Question: <URL>

My boss is looking for a navigational link set up in the nav bar which is not a page itself, but instead displays 3 separate parent pages in the dropdown (www.website.com/turkey, /greece, /italy). He wishes to retain url structure for the new site to avoid excessive redirects and this issue is proving problematic for me to try and tackle on my own.
The Auto Nav itself uses php to generate the nav bar based on site structure so the only way to incorporate this without any php editing is to make the link a page (instead of just a blank link as my boss would like), but then it breaks the url file structure he wants to follow.
I think this would have to be addressed in php but i'm not that well versed in it myself so would really appreciate some guidance!
Apologies if this is a little unclear, if more clarity is needed please let me know!
'''
<?php defined('C5_EXECUTE') or die(_("Access Denied."));
$navItems = $controller->getNavItems();
/**
* The $navItems variable is an array of objects, each representing a nav menu item.
* It is a "flattened" one-dimensional list of all nav items -- it is not hierarchical.
* However, a nested nav menu can be constructed from this "flat" array by
* looking at various properties of each item to determine its place in the hierarchy
* (see below, for example $navItem->level, $navItem->subDepth, $navItem->hasSubmenu, etc.)
*
* Items in the array are ordered with the first top-level item first, followed by its sub-items, etc.
*
* Each nav item object contains the following information:
* $navItem->url : URL to the page
* $navItem->name : page title (already escaped for html output)
* $navItem->target : link target (e.g. "_self" or "_blank")
* $navItem->level : number of levels deep the current menu item is from the top (top-level nav items are 1, their sub-items are 2, etc.)
* $navItem->subDepth : number of levels deep the current menu item is *compared to the next item in the list* (useful for determining how many <ul>'s to close in a nested list)
* $navItem->hasSubmenu : true/false -- if this item has one or more sub-items (sometimes useful for CSS styling)
* $navItem->isFirst : true/false -- if this is the first nav item *in its level* (for example, the first sub-item of a top-level item is TRUE)
* $navItem->isLast : true/false -- if this is the last nav item *in its level* (for example, the last sub-item of a top-level item is TRUE)
* $navItem->isCurrent : true/false -- if this nav item represents the page currently being viewed
* $navItem->inPath : true/false -- if this nav item represents a parent page of the page currently being viewed (also true for the page currently being viewed)
* $navItem->attrClass : Value of the 'nav_item_class' custom page attribute (if it exists and is set)
* $navItem->isHome : true/false -- if this nav item represents the home page
* $navItem->cID : collection id of the page this nav item represents
* $navItem->cObj : collection object of the page this nav item represents (use this if you need to access page properties and attributes that aren't already available in the $navItem object)
*/
/** For extra functionality, you can add the following page attributes to your site (via Dashboard > Pages & Themes > Attributes):
*
* 1) Handle: exclude_nav
* (This is the "Exclude From Nav" attribute that comes pre-installed with concrete5, so you do not need to add it yourself.)
* Functionality: If a page has this checked, it will not be included in the nav menu (and neither will its children / sub-pages).
*
* 2) Handle: exclude_subpages_from_nav
* Type: Checkbox
* Functionality: If a page has this checked, all of that pages children (sub-pages) will be excluded from the nav menu (but the page itself will be included).
*
* 3) Handle: replace_link_with_first_in_nav
* Type: Checkbox
* Functionality: If a page has this checked, clicking on it in the nav menu will go to its first child (sub-page) instead.
*
* 4) Handle: nav_item_class
* Type: Text
* Functionality: Whatever is entered into this textbox will be outputted as an additional CSS class for that page's nav item (NOTE: you must un-comment the "$ni->attrClass" code block in the CSS section below for this to work).
*/
/*** STEP 1 of 2: Determine all CSS classes (only 2 are enabled by default, but you can un-comment other ones or add your own) ***/
foreach ($navItems as $ni) {
$classes = array();
if ($ni->isCurrent) {
//class for the page currently being viewed
$classes[] = 'nav-selected';
}
if ($ni->inPath) {
//class for parent items of the page currently being viewed
$classes[] = 'nav-path-selected';
}
/*
if ($ni->isFirst) {
//class for the first item in each menu section (first top-level item, and first item of each dropdown sub-menu)
$classes[] = 'nav-first';
}
*/
/*
if ($ni->isLast) {
//class for the last item in each menu section (last top-level item, and last item of each dropdown sub-menu)
$classes[] = 'nav-last';
}
*/
if ($ni->hasSubmenu) {
//class for items that have dropdown sub-menus
$classes[] = 'parent';
}
/*
if (!empty($ni->attrClass)) {
//class that can be set by end-user via the 'nav_item_class' custom page attribute
$classes[] = $ni->attrClass;
}
*/
/*
if ($ni->isHome) {
//home page
$classes[] = 'nav-home';
}
*/
/*
//unique class for every single menu item
$classes[] = 'nav-item-' . $ni->cID;
*/
//Put all classes together into one space-separated string
$ni->classes = implode(" ", $classes);
}
//*** Step 2 of 2: Output menu HTML ***/
echo '<div id="menu">';
echo '<ul class="nav menu">'; //opens the top-level menu
foreach ($navItems as $ni) {
echo '<li class="' . $ni->classes . '">'; //opens a nav item
echo '<a href="' . $ni->url . '" target="' . $ni->target . '" class="' . $ni->classes . '">' . $ni->name . '</a>';
if ($ni->hasSubmenu) {
echo '<ul>'; //opens a dropdown sub-menu
} else {
echo '</li>'; //closes a nav item
echo str_repeat('</ul></li>', $ni->subDepth); //closes dropdown sub-menu(s) and their top-level nav item(s)
}
}
echo '</ul>'; //closes the top-level menu
echo '</div>'; //closes the top-level menu-container
'''
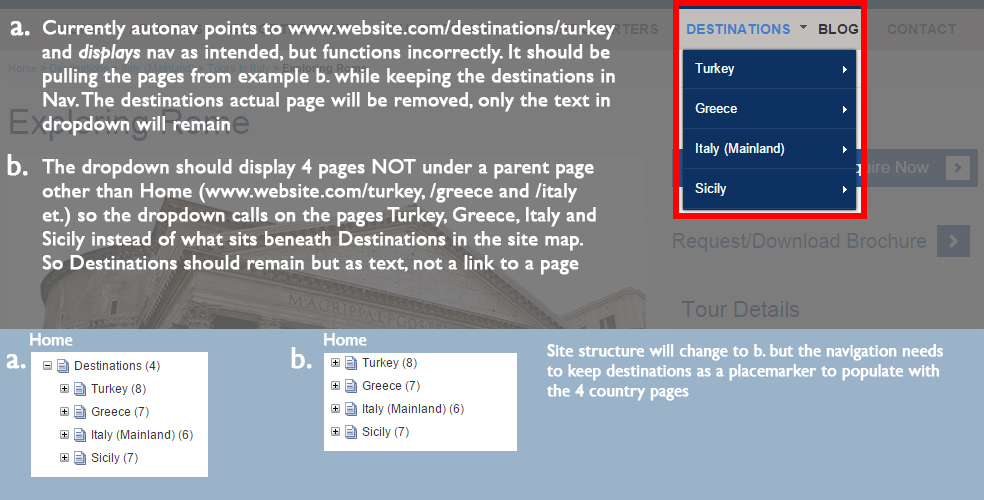
Answer: i would recommend to just add a special configuration to ammend the links of the auto nav menu like the following:
'''
$navItems = $controller->getNavItems();
$special_config = array(
"www.website.com/turkey" /* url */=> array( "level" => 2 ),
"www.website.com/greece" /* url */=> array( "level" => 2 )
// .. rest special config here
);
foreach ($navItems as &$navItem)
{
if ( isset($special_config[$navItem->url]) )
{
foreach ($special_config[$navItem->url] as $k=>$v)
{
// adjust navItem params as needed here by key=>value
$navItem->{$k} = $v;
}
}
}
// rest code follows
// ...
'''
You can even make a function 'ammend_nav_menu' like this:
'''
function ammend_nav_menu($special_config, &$navItems)
{
foreach ($navItems as &$navItem)
{
if ( isset($special_config[$navItem->url]) )
{
foreach ($special_config[$navItem->url] as $k=>$v)
{
// adjust navItem params as needed here by key=>value
$navItem->{$k} = $v;
}
}
}
}
'''
and use as such:
'''
$navItems = $controller->getNavItems();
ammend_nav_menu(array(
"www.website.com/turkey" /* url */=> array( "level" => 2 ),
"www.website.com/greece" /* url */=> array( "level" => 2 )
// .. rest special config here
), $navItems);
'''
The special configuration that ammends the menus can even be in a seprate php file and loaded / updated as needed